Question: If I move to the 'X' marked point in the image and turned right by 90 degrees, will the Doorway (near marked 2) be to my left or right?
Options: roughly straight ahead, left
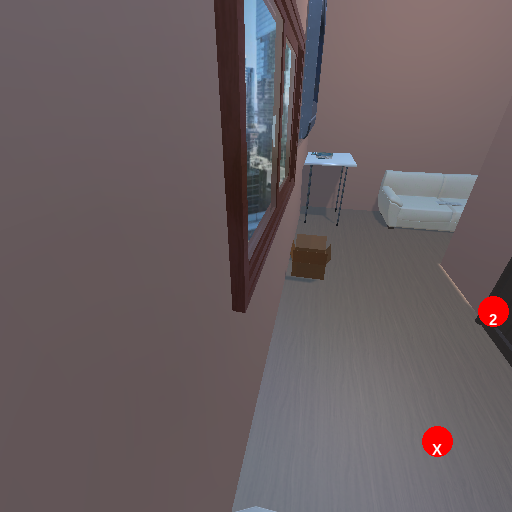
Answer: roughly straight ahead